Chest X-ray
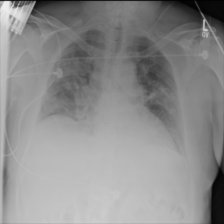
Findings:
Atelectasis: negative
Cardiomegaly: negative
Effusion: negative
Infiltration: positive
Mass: negative
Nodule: negative
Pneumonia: negative
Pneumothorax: negative
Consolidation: negative
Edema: negative
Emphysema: negative
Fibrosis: negative
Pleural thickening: negative
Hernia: negative